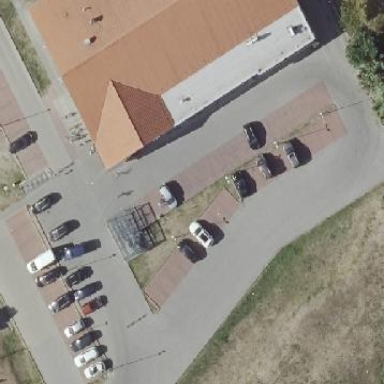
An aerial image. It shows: Retail area.